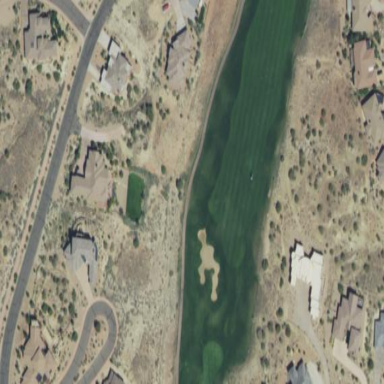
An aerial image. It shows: Area with grass used as rough in golf course.